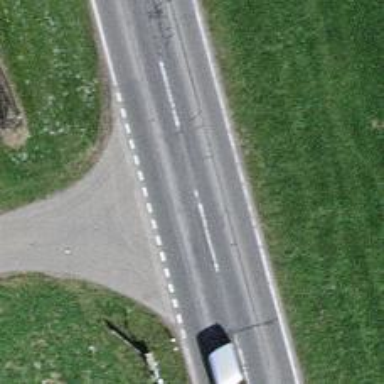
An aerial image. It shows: Secondary road.